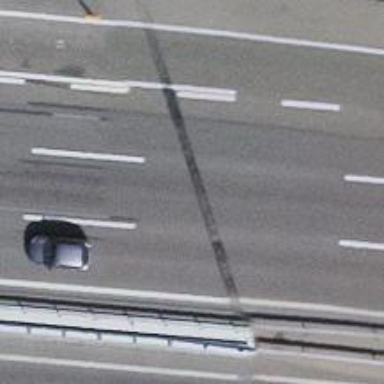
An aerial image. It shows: Asphalt motorway.